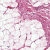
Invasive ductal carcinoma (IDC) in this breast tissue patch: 0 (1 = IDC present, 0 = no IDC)